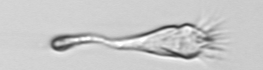
Label: Paratontonia_gracillima